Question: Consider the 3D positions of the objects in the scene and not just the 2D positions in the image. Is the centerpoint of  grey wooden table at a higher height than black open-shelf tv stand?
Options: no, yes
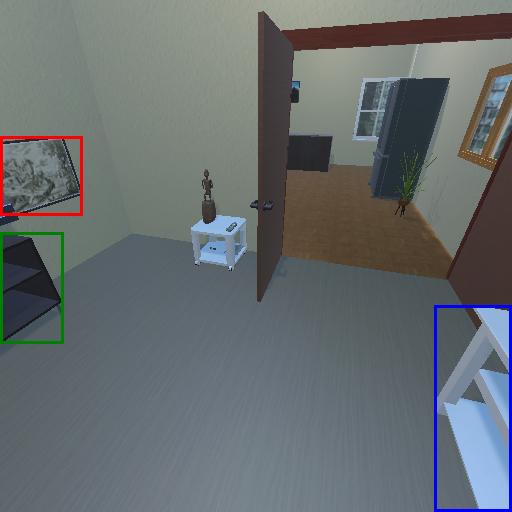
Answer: no